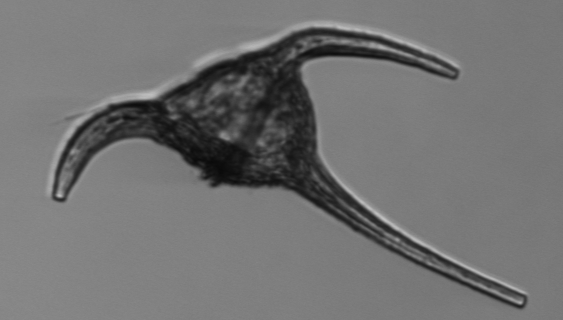
Label: Tripos